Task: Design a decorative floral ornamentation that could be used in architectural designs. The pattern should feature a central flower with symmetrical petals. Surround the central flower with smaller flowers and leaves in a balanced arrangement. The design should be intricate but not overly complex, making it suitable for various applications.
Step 1851:
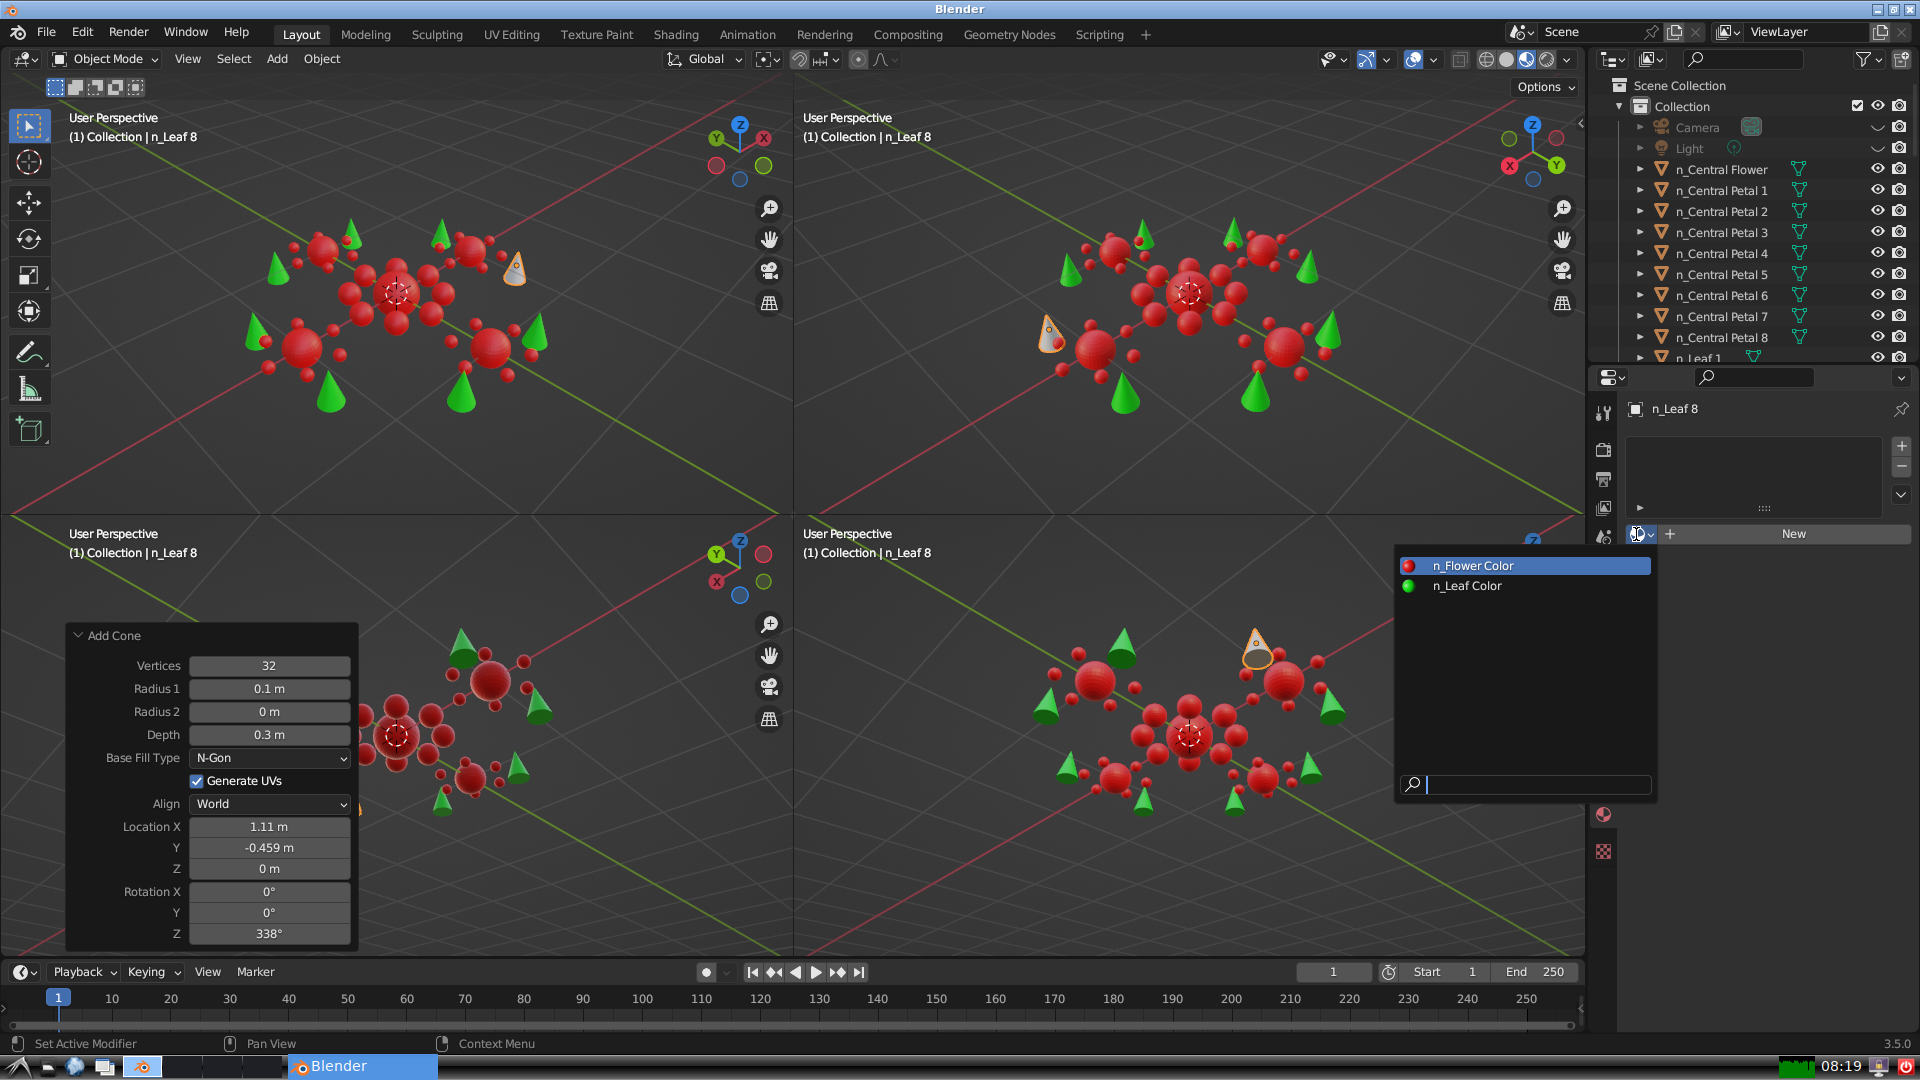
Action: input_text: n_Leaf Color